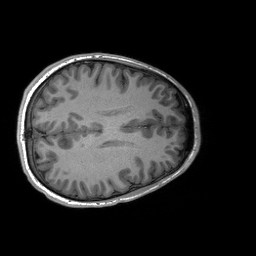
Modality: T1w
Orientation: coronal